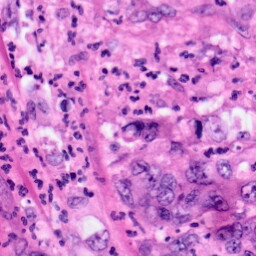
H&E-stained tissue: Pancreatic